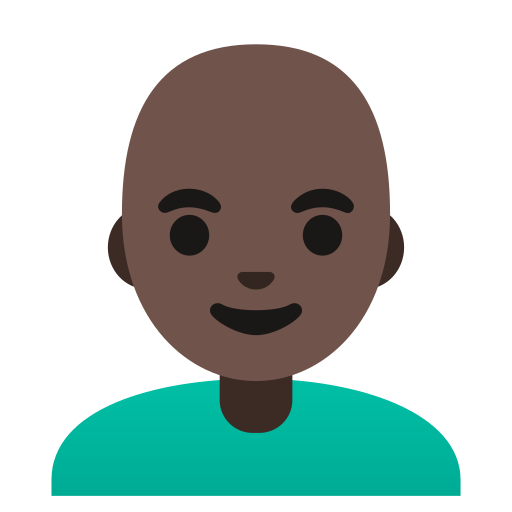
Emoji: 👨🏿‍🦲